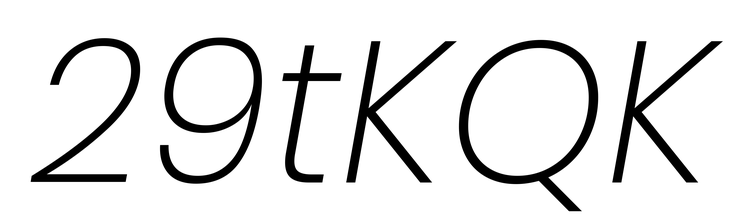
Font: Poppins-ExtraLightItalic